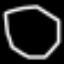
Label: octagon